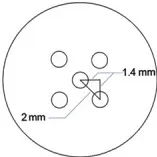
B, a representation of the DBS lead being placed in one of the off-center channels of the BenGun while the MER canula is held in place. DBS, deep brain stimulation; GPi, globus pallidus interna; GPe, globus pallidus externa.
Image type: radiology (x_ray)